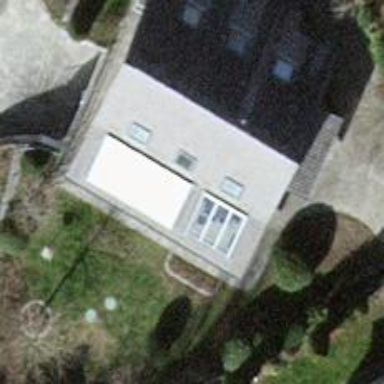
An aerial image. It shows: Detached building.